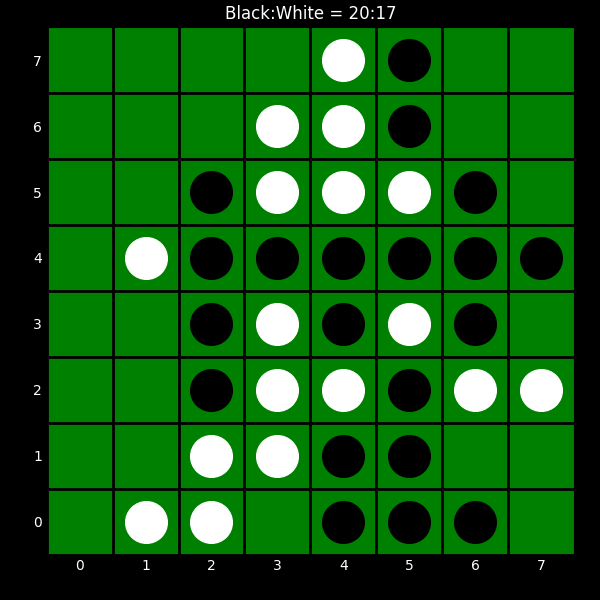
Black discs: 20
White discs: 17